Question:
I ran the transaction below because I wanted to insert values from a table called RoughworkIndirectFlights into a table called RoughworkPriceTable.
. However after running it the RoughworkPriceTable has become set to
Can anyone explain why this has happened and how can I change the table to become editable.
'''
SET IDENTITY_INSERT dbo.RoughworkPriceTable ON;
Declare @TransactionName varchar(50) = 'MergeTransaction';
Begin Tran @TransactionName
Merge RoughworkPriceTable AS p
Using RoughworkIndirectFlights As i
On p.ID = i.ID
When Matched Then Update
Set p.Airport_ICAO_Code=i.Airport_ICAO_Code,
p.Airline_ICAO_Code=i.Airline_ICAO_Code,
p.RouteStatus=i.RouteStatus
When Not Matched By Target Then Insert(ID,Airport_ICAO_Code,Airline_ICAO_Code,RouteStatus)
Values(i.ID,i.Airport_ICAO_Code,i.Airline_ICAO_Code,i.RouteStatus)
Output $action, Inserted.*,Deleted.*;
'''
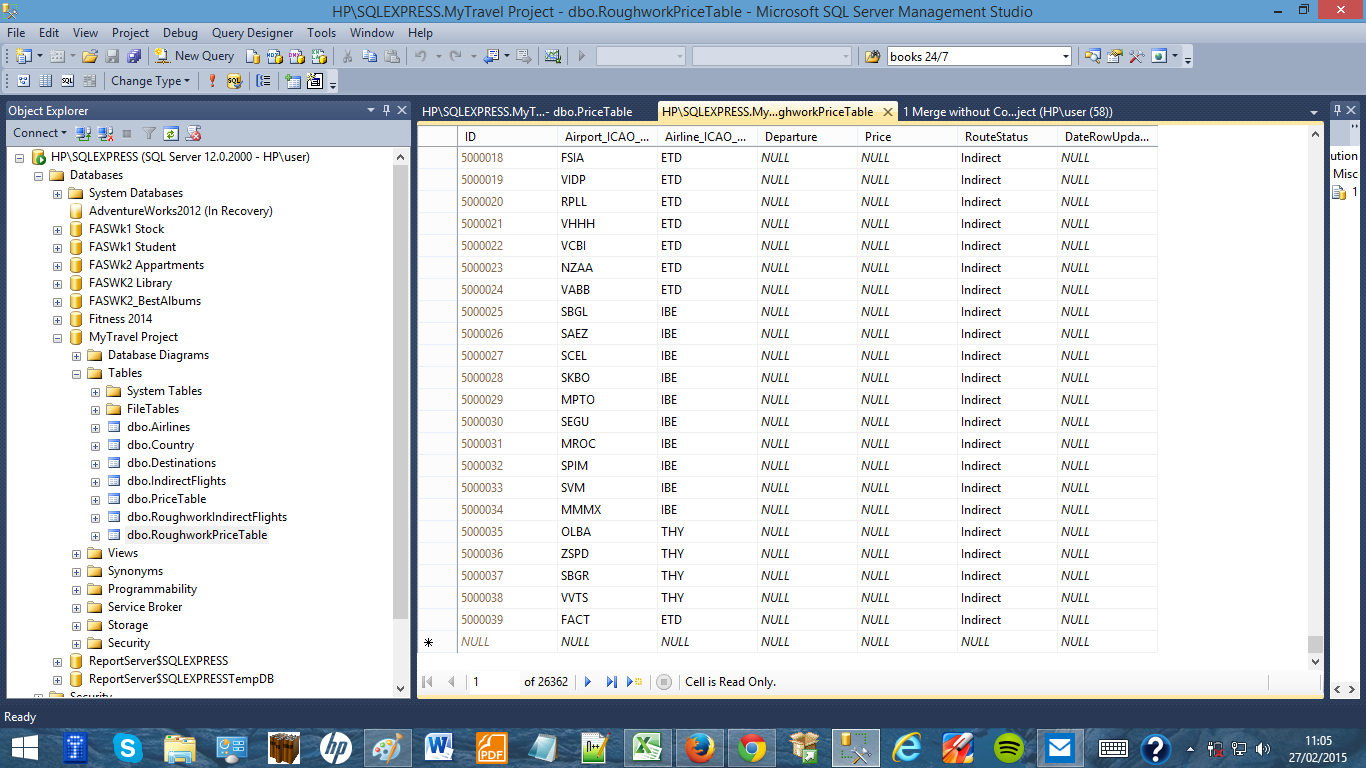
Answer: It seems that only 'ID' column is read-only and I believe that 'ID' column is an 'Identity' column in your table. If that's the case then this behavior is expected. As the value of Identity column is 'auto-incremented' and you can't set the value of that, that's why that 'ID' column is read-only. I hope you are able to change the value in other columns.